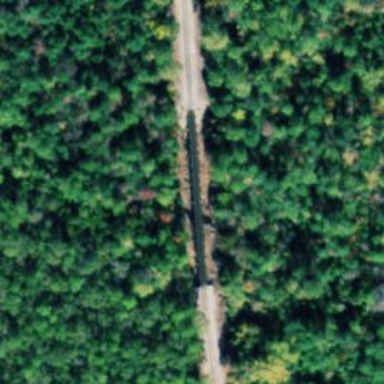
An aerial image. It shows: Railway track.